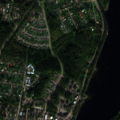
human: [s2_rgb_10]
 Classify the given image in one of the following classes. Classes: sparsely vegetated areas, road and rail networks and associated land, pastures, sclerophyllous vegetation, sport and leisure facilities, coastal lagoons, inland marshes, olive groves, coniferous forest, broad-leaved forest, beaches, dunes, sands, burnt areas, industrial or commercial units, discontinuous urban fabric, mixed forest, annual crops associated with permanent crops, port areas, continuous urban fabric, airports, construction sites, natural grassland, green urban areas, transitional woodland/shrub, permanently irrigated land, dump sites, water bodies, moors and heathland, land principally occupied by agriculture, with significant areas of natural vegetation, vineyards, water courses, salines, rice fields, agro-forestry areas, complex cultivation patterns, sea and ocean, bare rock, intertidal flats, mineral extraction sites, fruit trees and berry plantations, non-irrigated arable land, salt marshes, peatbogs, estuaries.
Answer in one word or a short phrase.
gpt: discontinuous urban fabric, industrial or commercial units, green urban areas, broad-leaved forest, water courses